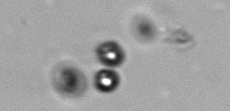
Label: Phaeocystis